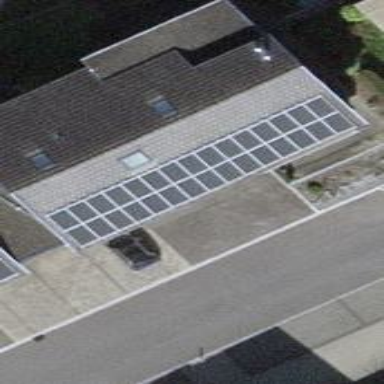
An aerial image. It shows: Solar power generator using photovoltaic method with solar photovoltaic panel types.